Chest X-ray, AP view. Patient: 14 years old, sex M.
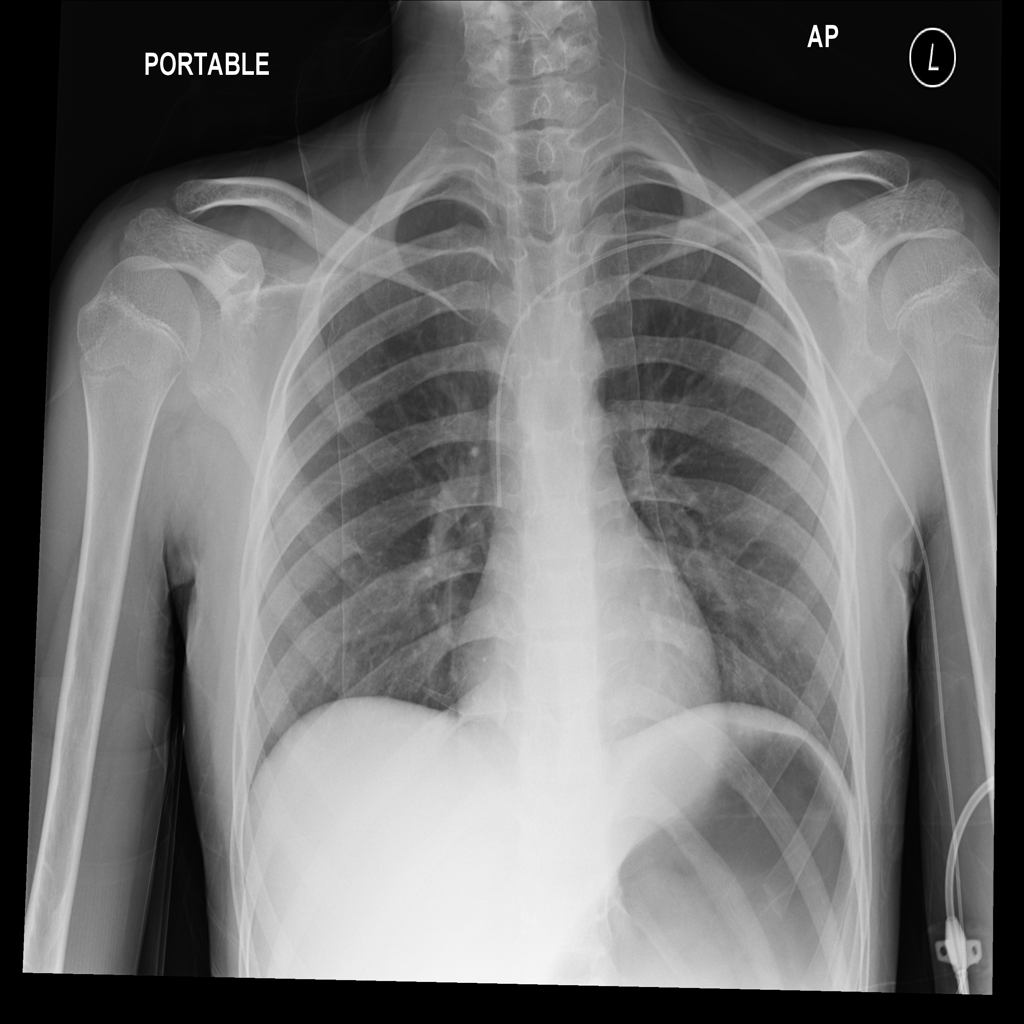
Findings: No Finding